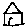
Label: house